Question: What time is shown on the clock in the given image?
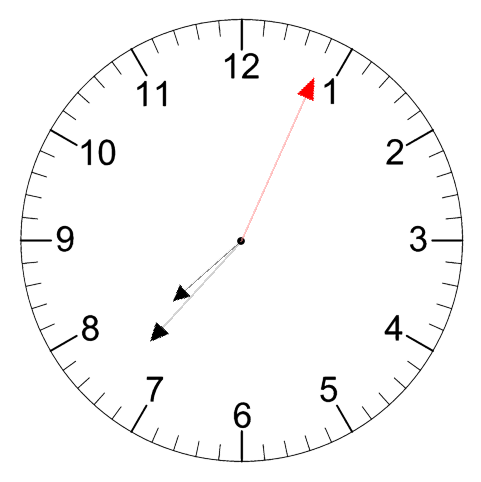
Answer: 07:37:04